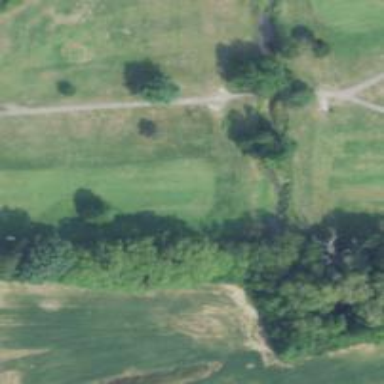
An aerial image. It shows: Golf hole.